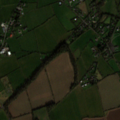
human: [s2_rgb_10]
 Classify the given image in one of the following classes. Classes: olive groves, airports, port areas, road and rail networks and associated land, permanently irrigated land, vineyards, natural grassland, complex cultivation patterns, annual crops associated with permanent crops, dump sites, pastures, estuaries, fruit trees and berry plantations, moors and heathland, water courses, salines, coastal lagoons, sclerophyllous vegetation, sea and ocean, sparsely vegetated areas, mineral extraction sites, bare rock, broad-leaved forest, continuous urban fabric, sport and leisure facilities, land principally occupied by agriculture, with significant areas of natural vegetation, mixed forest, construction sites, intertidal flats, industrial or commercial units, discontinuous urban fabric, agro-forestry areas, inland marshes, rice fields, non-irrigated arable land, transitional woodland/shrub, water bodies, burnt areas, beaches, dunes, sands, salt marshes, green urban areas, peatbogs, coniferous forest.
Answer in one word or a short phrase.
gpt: non-irrigated arable land, pastures